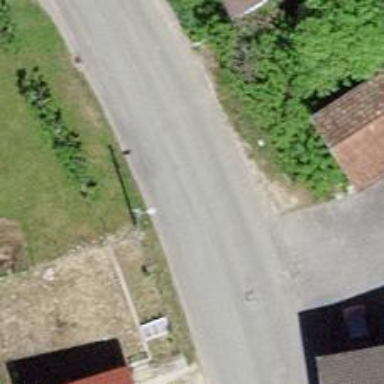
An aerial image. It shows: Tertiary road.